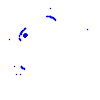
Particle: kaon